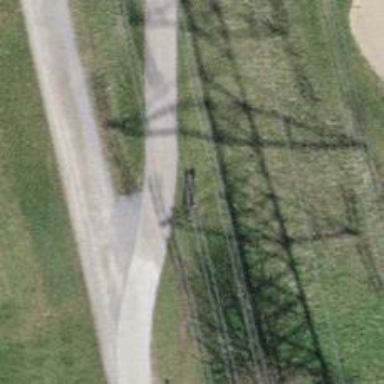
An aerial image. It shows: Brown bench in the vicinity.